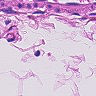
Metastatic tissue present: no